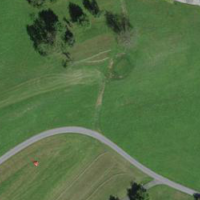
EUNIS habitat code: 53
Species observed at this site:
Lysimachia vulgaris